Question: I followed the below instructions to push a Java project in Netbeans 8.0.1 into a Bitbucket repository, but following error popped up:

Project > Team > Git > Initialize
Project > Right Click > Team > Commit
Project > Team > Remote > Push > ...
I tried to solve this issue following the procedure in <URL>, but no success.
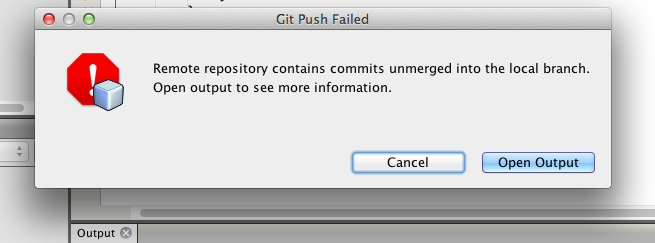
Answer: The message is saying that your local repository is not up to date with the remote repository. You need to pull from the remote repo and merge or discard changes if necessary. Once that is done you should be able to push your commits.